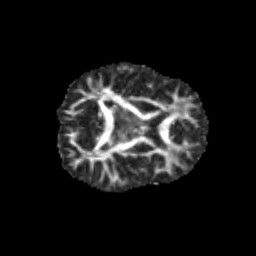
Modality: FA
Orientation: axial
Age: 13
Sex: female
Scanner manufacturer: siemens
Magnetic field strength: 3 T
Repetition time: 3.8 s
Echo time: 0.07 s